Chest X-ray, PA view. Patient: 52 years old, sex F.
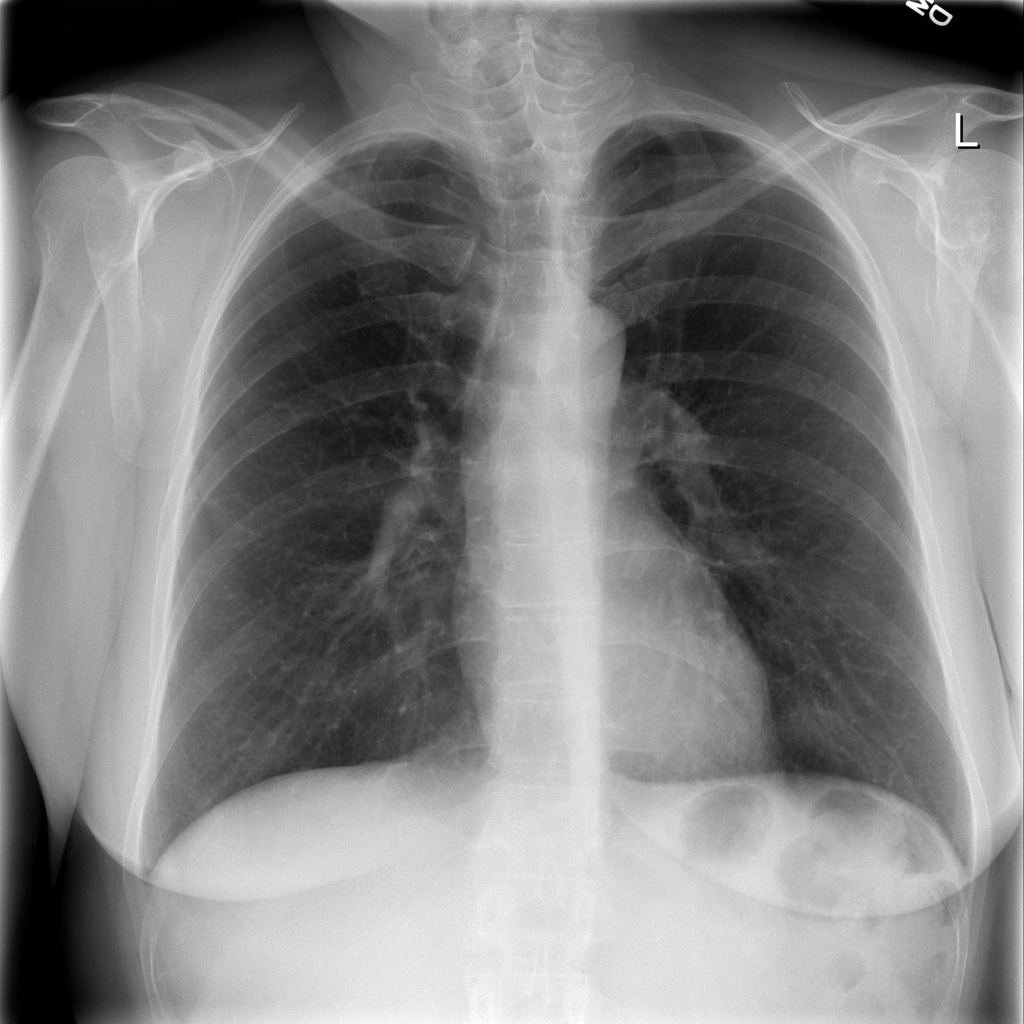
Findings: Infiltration